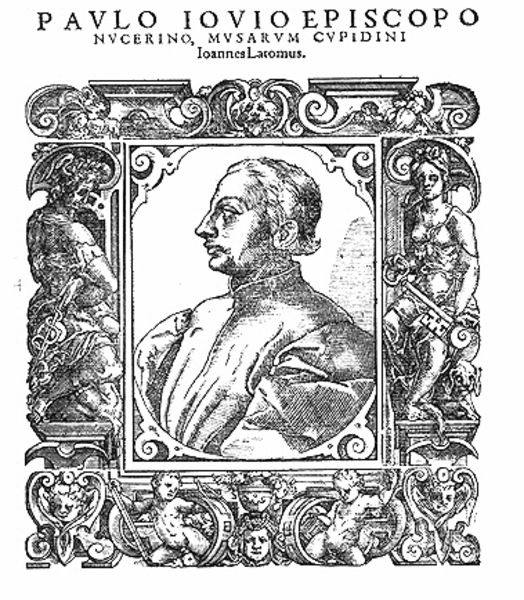
Titel: Bildnis des Paolo Giovio
Künstler: Tobias Stimmer
Institution: (Seriendruck)
Schlagwörter: kopf, mann, weiß, frau, grau, haar, mund, nase, ohr, profil, schmuck, schwarz, säule, säulen, zeichnung, hund, ornament, rock, bart, jacke, jung, augen, gesicht, johannes, kleidung, kragen, rahmen, ärmel, bild, bildnis, portrait, porträt, geistlicher, gewand, haare, halbfigur, mantel, adel, händler, brustbild, kinn, lippen, locken, puffärmel, renaissance, umrandung, engel, putto, ranken, skulptur, relief, holzschnitt, schrift, rahmung, italien, grafik, graphik, rand, figuren, bischof, ernst, büste, dekor, floral, ornamente, verzierung, name, buch, paul, umrahmung, druck, druckgraphik, schwarz weiss, druckgrafik, radierung, stich, schwert, hohe stirn, medizin, mythologie, gravur, buchdruck, deckblatt, titelseite, statuen, teufel, wams, schlüssel, schnecken, gerahmt, prunk, merkur, putten, kupferstich, putti, petrus, fratze, latein, lateinisch, rahnd, frontispiz, reformation, hochgeschlossen, rollwerk, profilbildnis, portröt, profilbild, blick nach links, ioannes, latomus, episcopo, grtafik, lacomus, paulo, paulo iovio episcopo, bildis, llatomus, pul, pavlo, oranement, rahmen+mann